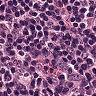
Metastatic tissue present: yes